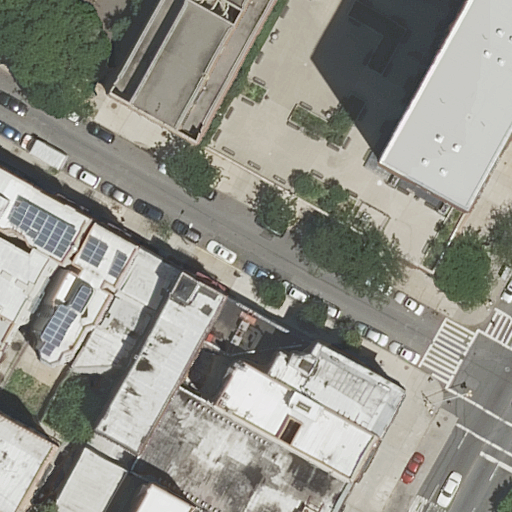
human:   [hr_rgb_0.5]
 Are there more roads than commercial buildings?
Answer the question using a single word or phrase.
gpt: yes

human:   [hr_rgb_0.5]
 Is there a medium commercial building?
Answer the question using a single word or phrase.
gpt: no

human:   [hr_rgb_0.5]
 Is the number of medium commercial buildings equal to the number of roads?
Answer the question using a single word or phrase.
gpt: no

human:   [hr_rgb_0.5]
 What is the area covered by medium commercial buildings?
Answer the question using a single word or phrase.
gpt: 0m2

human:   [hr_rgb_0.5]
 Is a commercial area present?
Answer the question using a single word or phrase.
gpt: no

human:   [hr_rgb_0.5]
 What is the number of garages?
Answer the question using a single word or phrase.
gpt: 0

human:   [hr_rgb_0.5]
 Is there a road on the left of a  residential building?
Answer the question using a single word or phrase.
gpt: yes

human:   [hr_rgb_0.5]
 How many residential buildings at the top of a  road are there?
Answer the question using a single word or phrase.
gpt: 9

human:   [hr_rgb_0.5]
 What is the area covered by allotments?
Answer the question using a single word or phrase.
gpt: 0m2

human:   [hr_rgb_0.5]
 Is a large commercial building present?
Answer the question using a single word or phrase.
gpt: no

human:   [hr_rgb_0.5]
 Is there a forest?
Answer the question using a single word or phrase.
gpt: no

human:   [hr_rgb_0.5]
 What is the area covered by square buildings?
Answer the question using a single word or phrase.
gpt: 0m2

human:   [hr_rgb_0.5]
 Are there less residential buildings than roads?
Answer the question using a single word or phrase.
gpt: no

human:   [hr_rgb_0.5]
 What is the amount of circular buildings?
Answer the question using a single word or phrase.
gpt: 0

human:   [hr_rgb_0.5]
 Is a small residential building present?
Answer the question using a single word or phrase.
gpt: yes

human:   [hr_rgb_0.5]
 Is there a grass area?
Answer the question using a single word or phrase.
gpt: no

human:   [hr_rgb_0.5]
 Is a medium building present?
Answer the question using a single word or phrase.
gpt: yes

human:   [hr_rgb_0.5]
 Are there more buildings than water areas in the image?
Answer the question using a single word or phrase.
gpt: yes

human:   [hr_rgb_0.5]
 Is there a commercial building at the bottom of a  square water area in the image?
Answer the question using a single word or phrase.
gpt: no

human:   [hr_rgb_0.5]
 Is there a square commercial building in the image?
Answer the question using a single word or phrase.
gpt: no

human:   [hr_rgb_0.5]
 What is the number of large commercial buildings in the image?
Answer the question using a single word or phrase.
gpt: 0

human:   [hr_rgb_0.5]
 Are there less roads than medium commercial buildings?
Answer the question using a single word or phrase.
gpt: no

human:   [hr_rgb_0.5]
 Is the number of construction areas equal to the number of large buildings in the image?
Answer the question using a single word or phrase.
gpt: no

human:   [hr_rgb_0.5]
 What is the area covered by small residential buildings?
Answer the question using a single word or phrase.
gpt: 95m2

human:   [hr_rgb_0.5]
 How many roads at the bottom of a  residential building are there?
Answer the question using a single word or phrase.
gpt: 2

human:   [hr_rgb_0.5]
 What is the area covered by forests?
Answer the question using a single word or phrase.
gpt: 0m2

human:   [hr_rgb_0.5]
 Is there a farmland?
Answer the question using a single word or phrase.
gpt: no

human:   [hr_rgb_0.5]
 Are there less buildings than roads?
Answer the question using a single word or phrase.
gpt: no

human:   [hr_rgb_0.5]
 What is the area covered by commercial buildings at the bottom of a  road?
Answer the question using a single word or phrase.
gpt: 0m2

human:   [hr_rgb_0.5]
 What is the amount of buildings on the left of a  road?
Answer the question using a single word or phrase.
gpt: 13

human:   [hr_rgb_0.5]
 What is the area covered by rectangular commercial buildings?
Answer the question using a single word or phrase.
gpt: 0m2

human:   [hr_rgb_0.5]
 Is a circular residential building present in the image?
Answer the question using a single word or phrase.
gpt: no

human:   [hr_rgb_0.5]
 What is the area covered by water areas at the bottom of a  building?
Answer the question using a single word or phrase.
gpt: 0m2

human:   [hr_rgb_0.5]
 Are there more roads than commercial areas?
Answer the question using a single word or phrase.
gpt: yes

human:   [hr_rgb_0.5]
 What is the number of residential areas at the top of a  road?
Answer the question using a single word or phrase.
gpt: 0

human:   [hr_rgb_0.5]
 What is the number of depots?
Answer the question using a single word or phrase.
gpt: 0